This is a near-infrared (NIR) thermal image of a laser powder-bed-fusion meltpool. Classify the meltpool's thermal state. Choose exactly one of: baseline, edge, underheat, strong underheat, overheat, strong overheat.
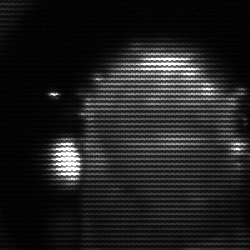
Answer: baseline